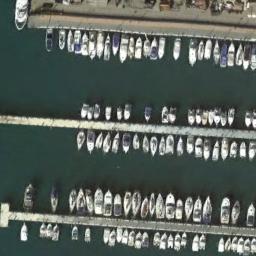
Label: harbor